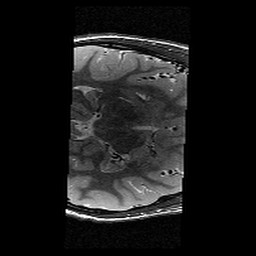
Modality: T2w
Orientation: axial
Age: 11
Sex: male
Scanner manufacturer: siemens
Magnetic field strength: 3 T
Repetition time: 9.23 s
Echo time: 0.067 s